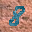
Label: 8